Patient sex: F
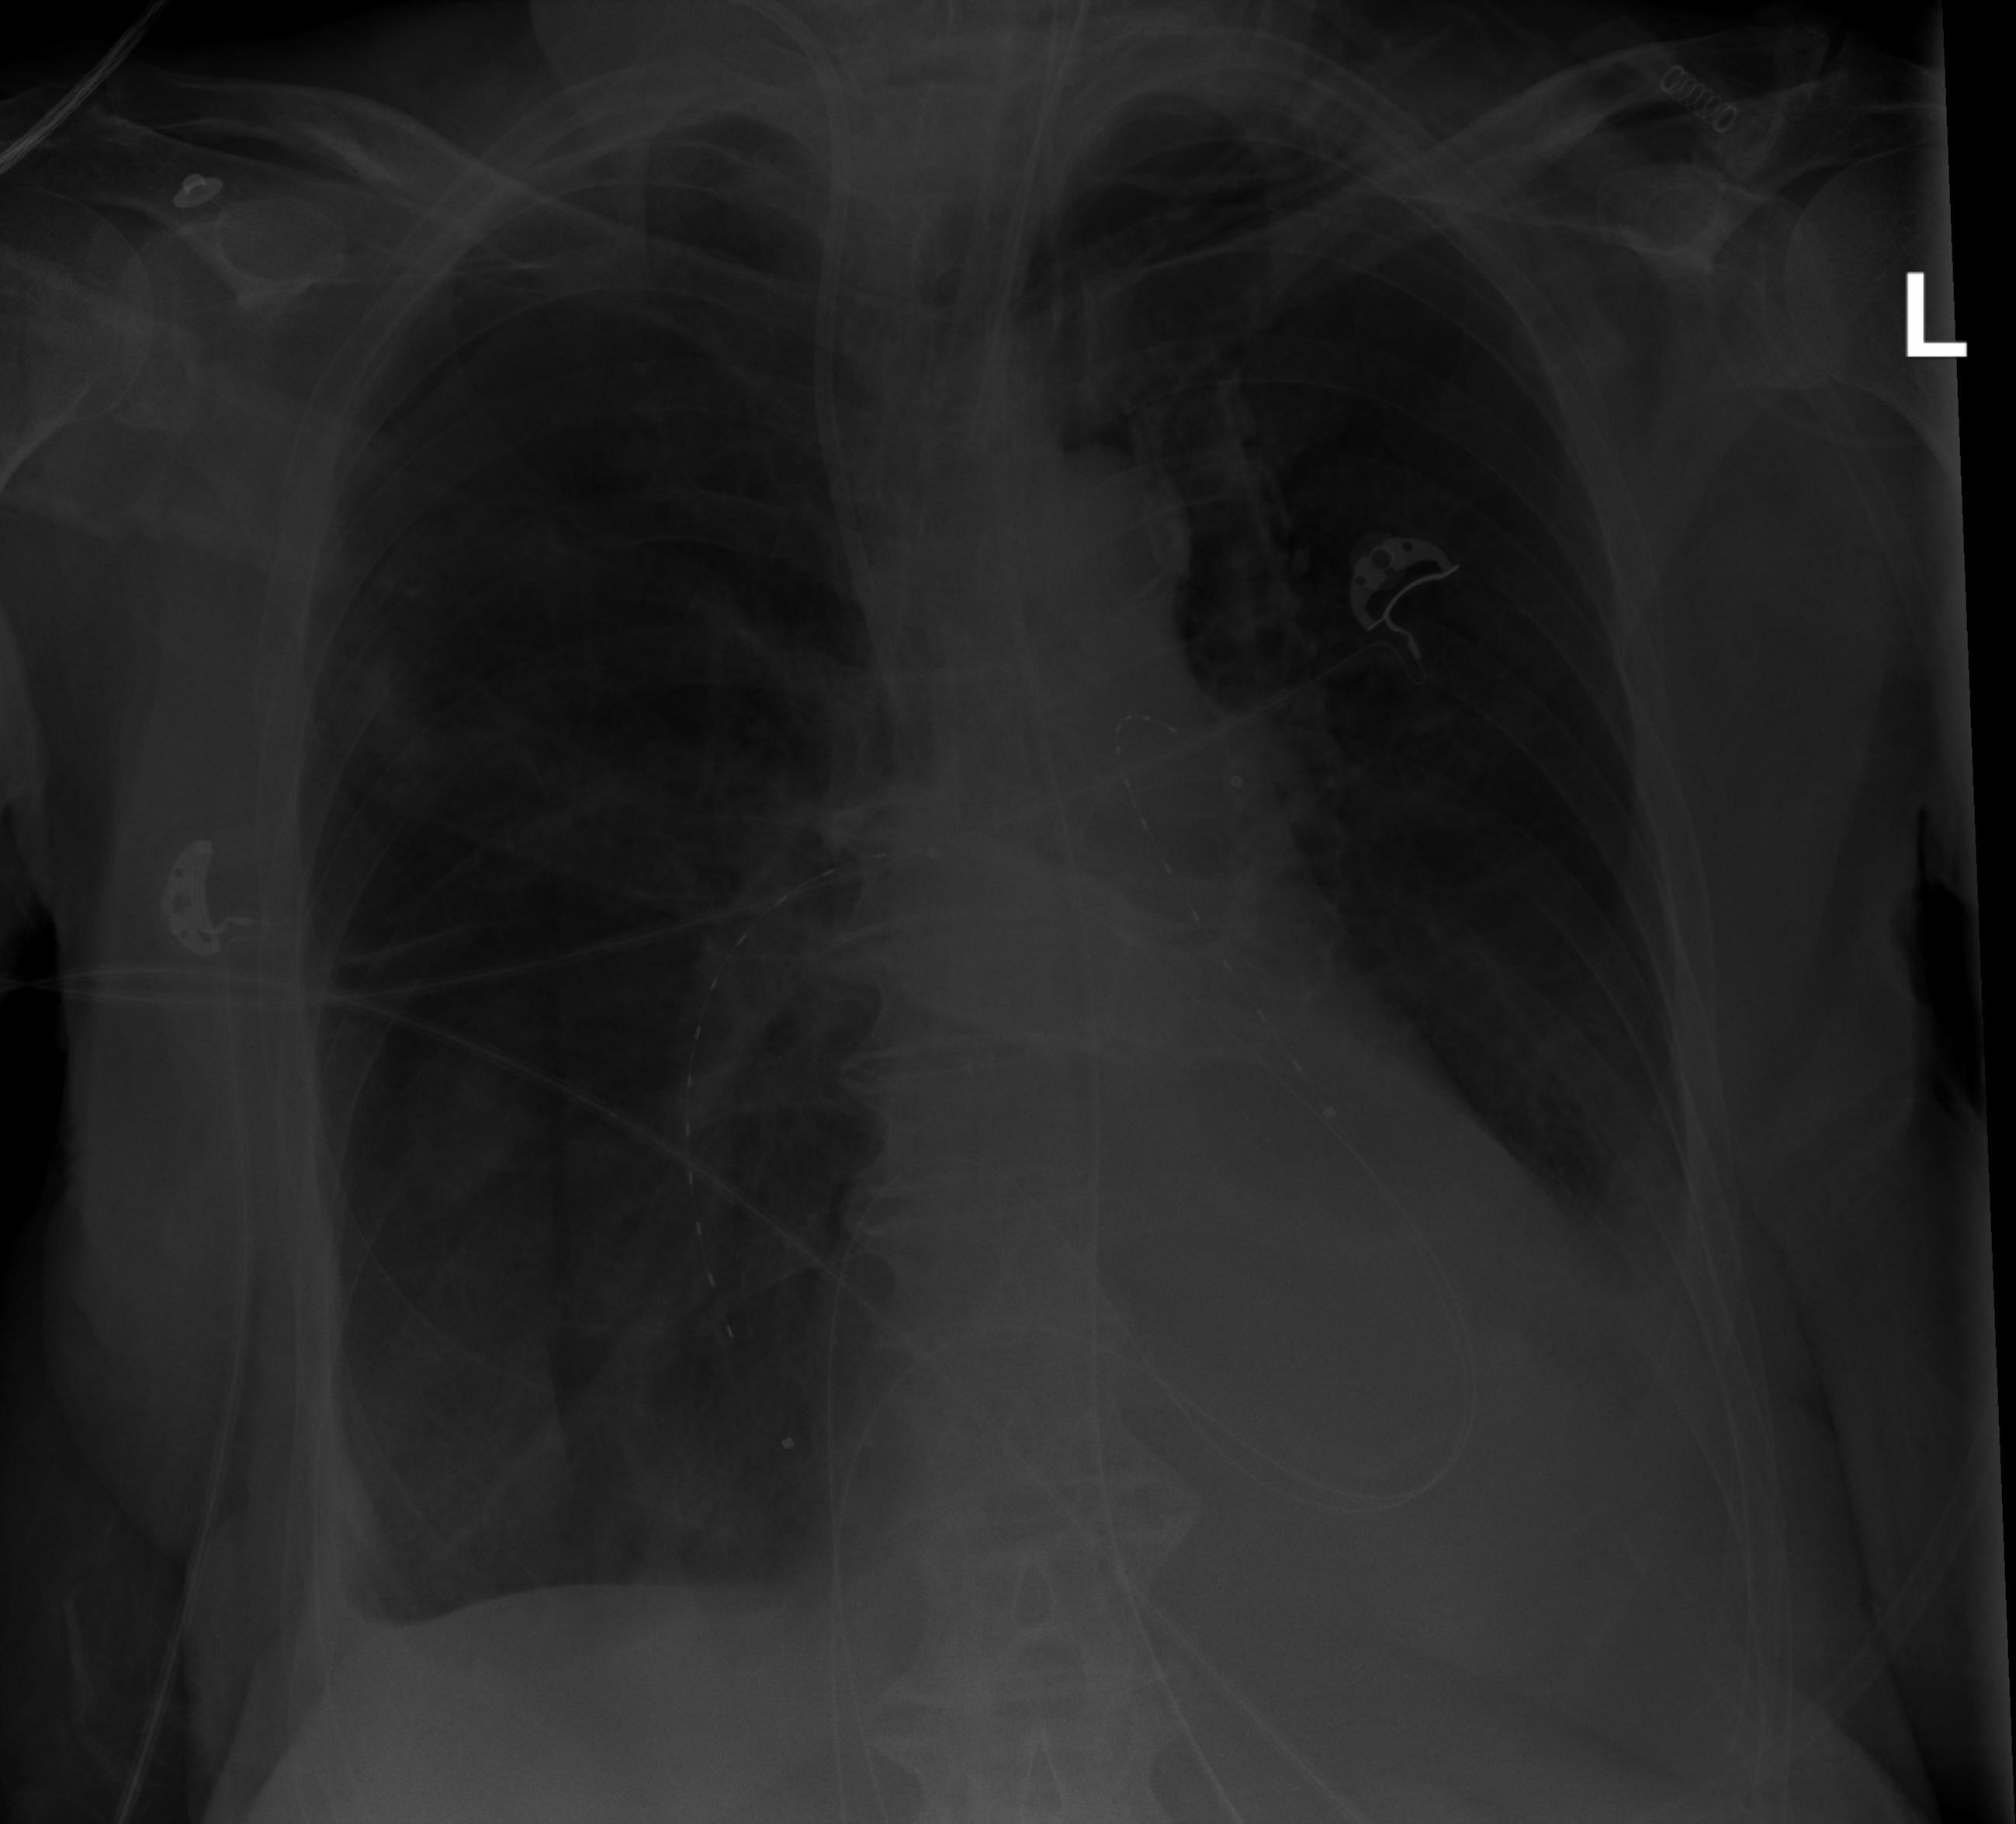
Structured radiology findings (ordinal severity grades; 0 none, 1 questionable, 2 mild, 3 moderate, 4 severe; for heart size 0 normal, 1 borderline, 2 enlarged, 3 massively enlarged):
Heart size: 0
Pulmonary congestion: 0
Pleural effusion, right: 1
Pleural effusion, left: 3
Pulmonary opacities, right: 0
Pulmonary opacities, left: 3
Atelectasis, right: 0
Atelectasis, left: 3